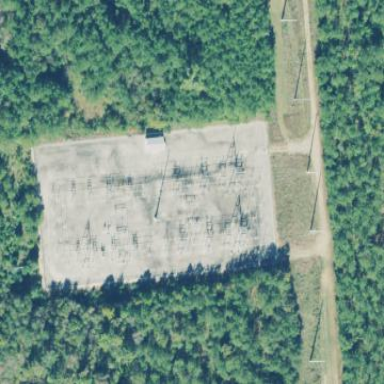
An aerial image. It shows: Substation for switching with surrounding fence.